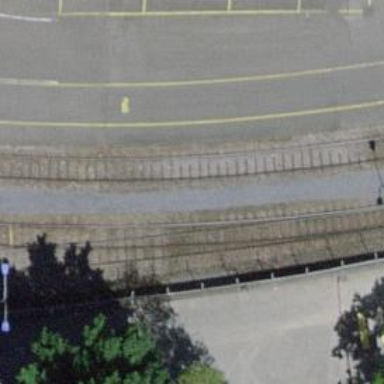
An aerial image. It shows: Railway switch.